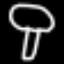
Label: mushroom